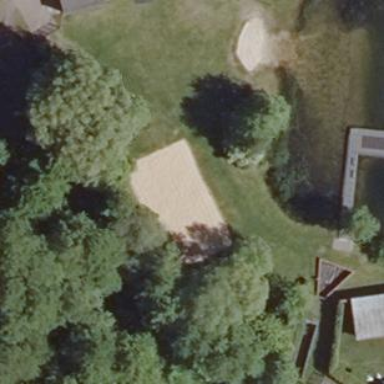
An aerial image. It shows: Beach volleyball pitch for leisure land.